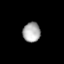
Tissue: lung
Cell type: Myeloid cells
Senescence score: 0.5887
Nuclear area (px): 337
Mean DAPI intensity: 172.51